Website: apple-inc
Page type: account-selection
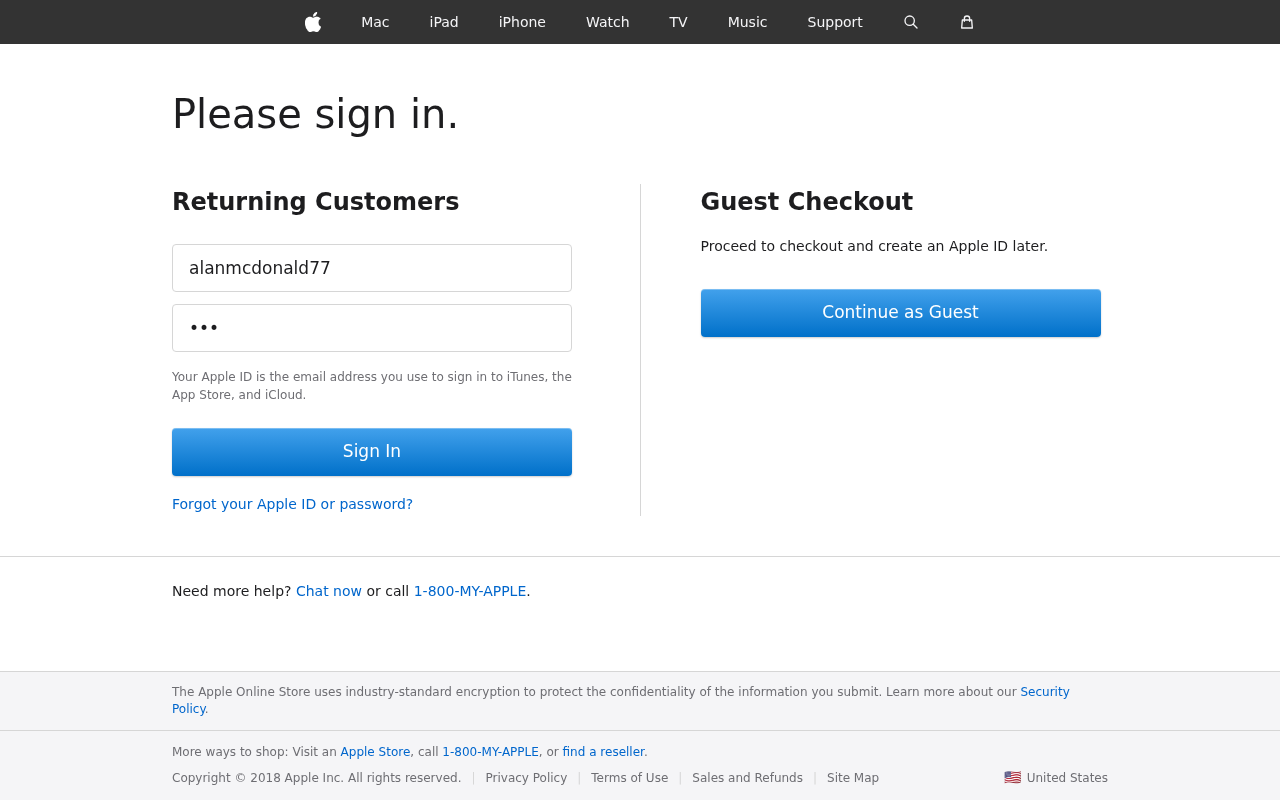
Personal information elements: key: PII_LOGIN_USERNAME
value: alanmcdonald77